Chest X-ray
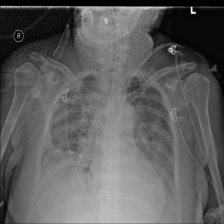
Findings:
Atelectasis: negative
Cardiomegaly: negative
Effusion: positive
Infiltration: positive
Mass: negative
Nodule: negative
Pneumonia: negative
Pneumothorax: negative
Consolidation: negative
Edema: negative
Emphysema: negative
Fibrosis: negative
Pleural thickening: negative
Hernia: negative